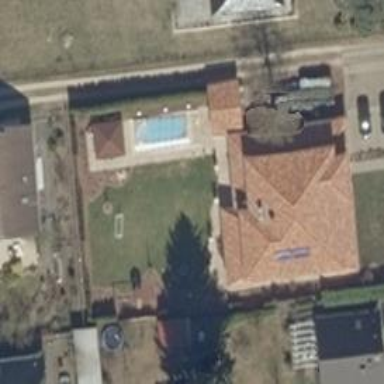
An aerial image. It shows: Swimming pool located in leisure land.